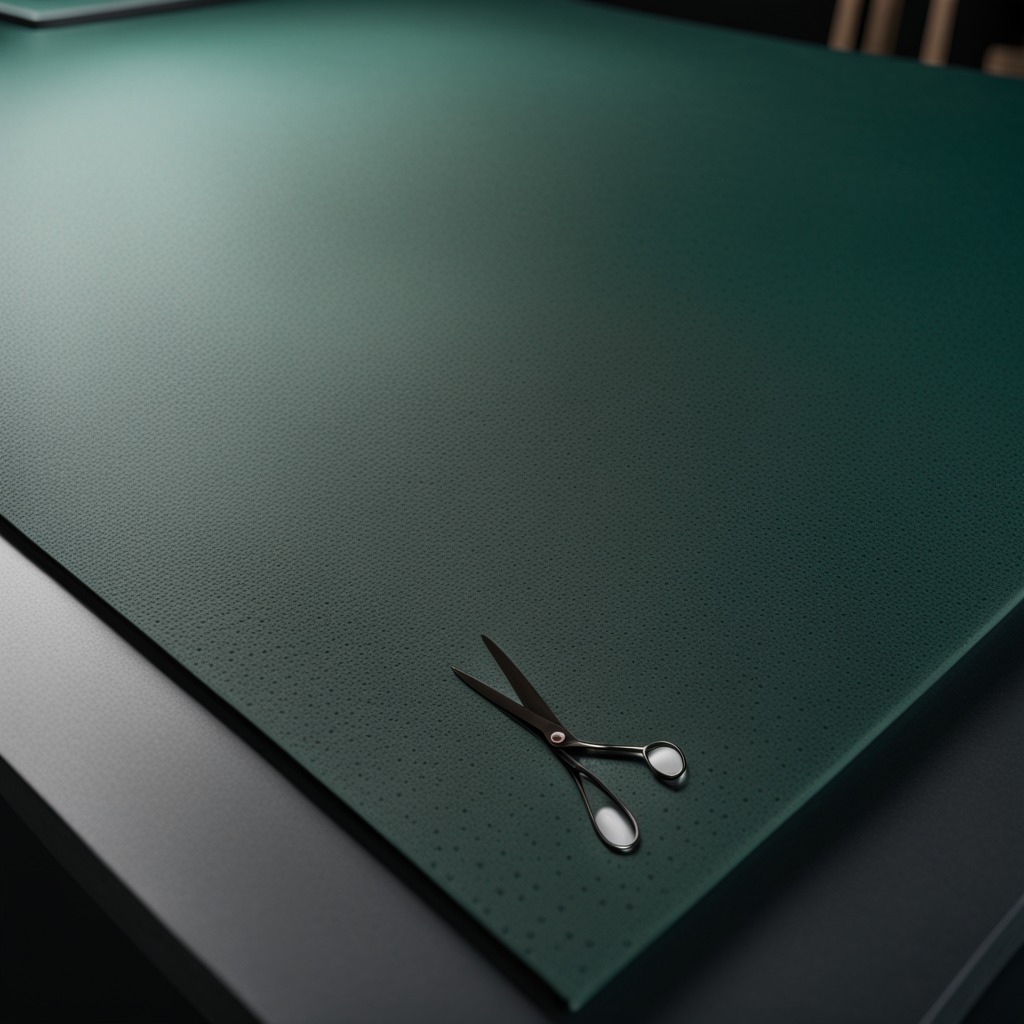
A scissor lies on the tabletop.